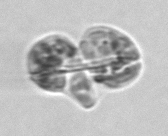
Label: Karenia